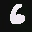
Label: 6